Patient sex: F
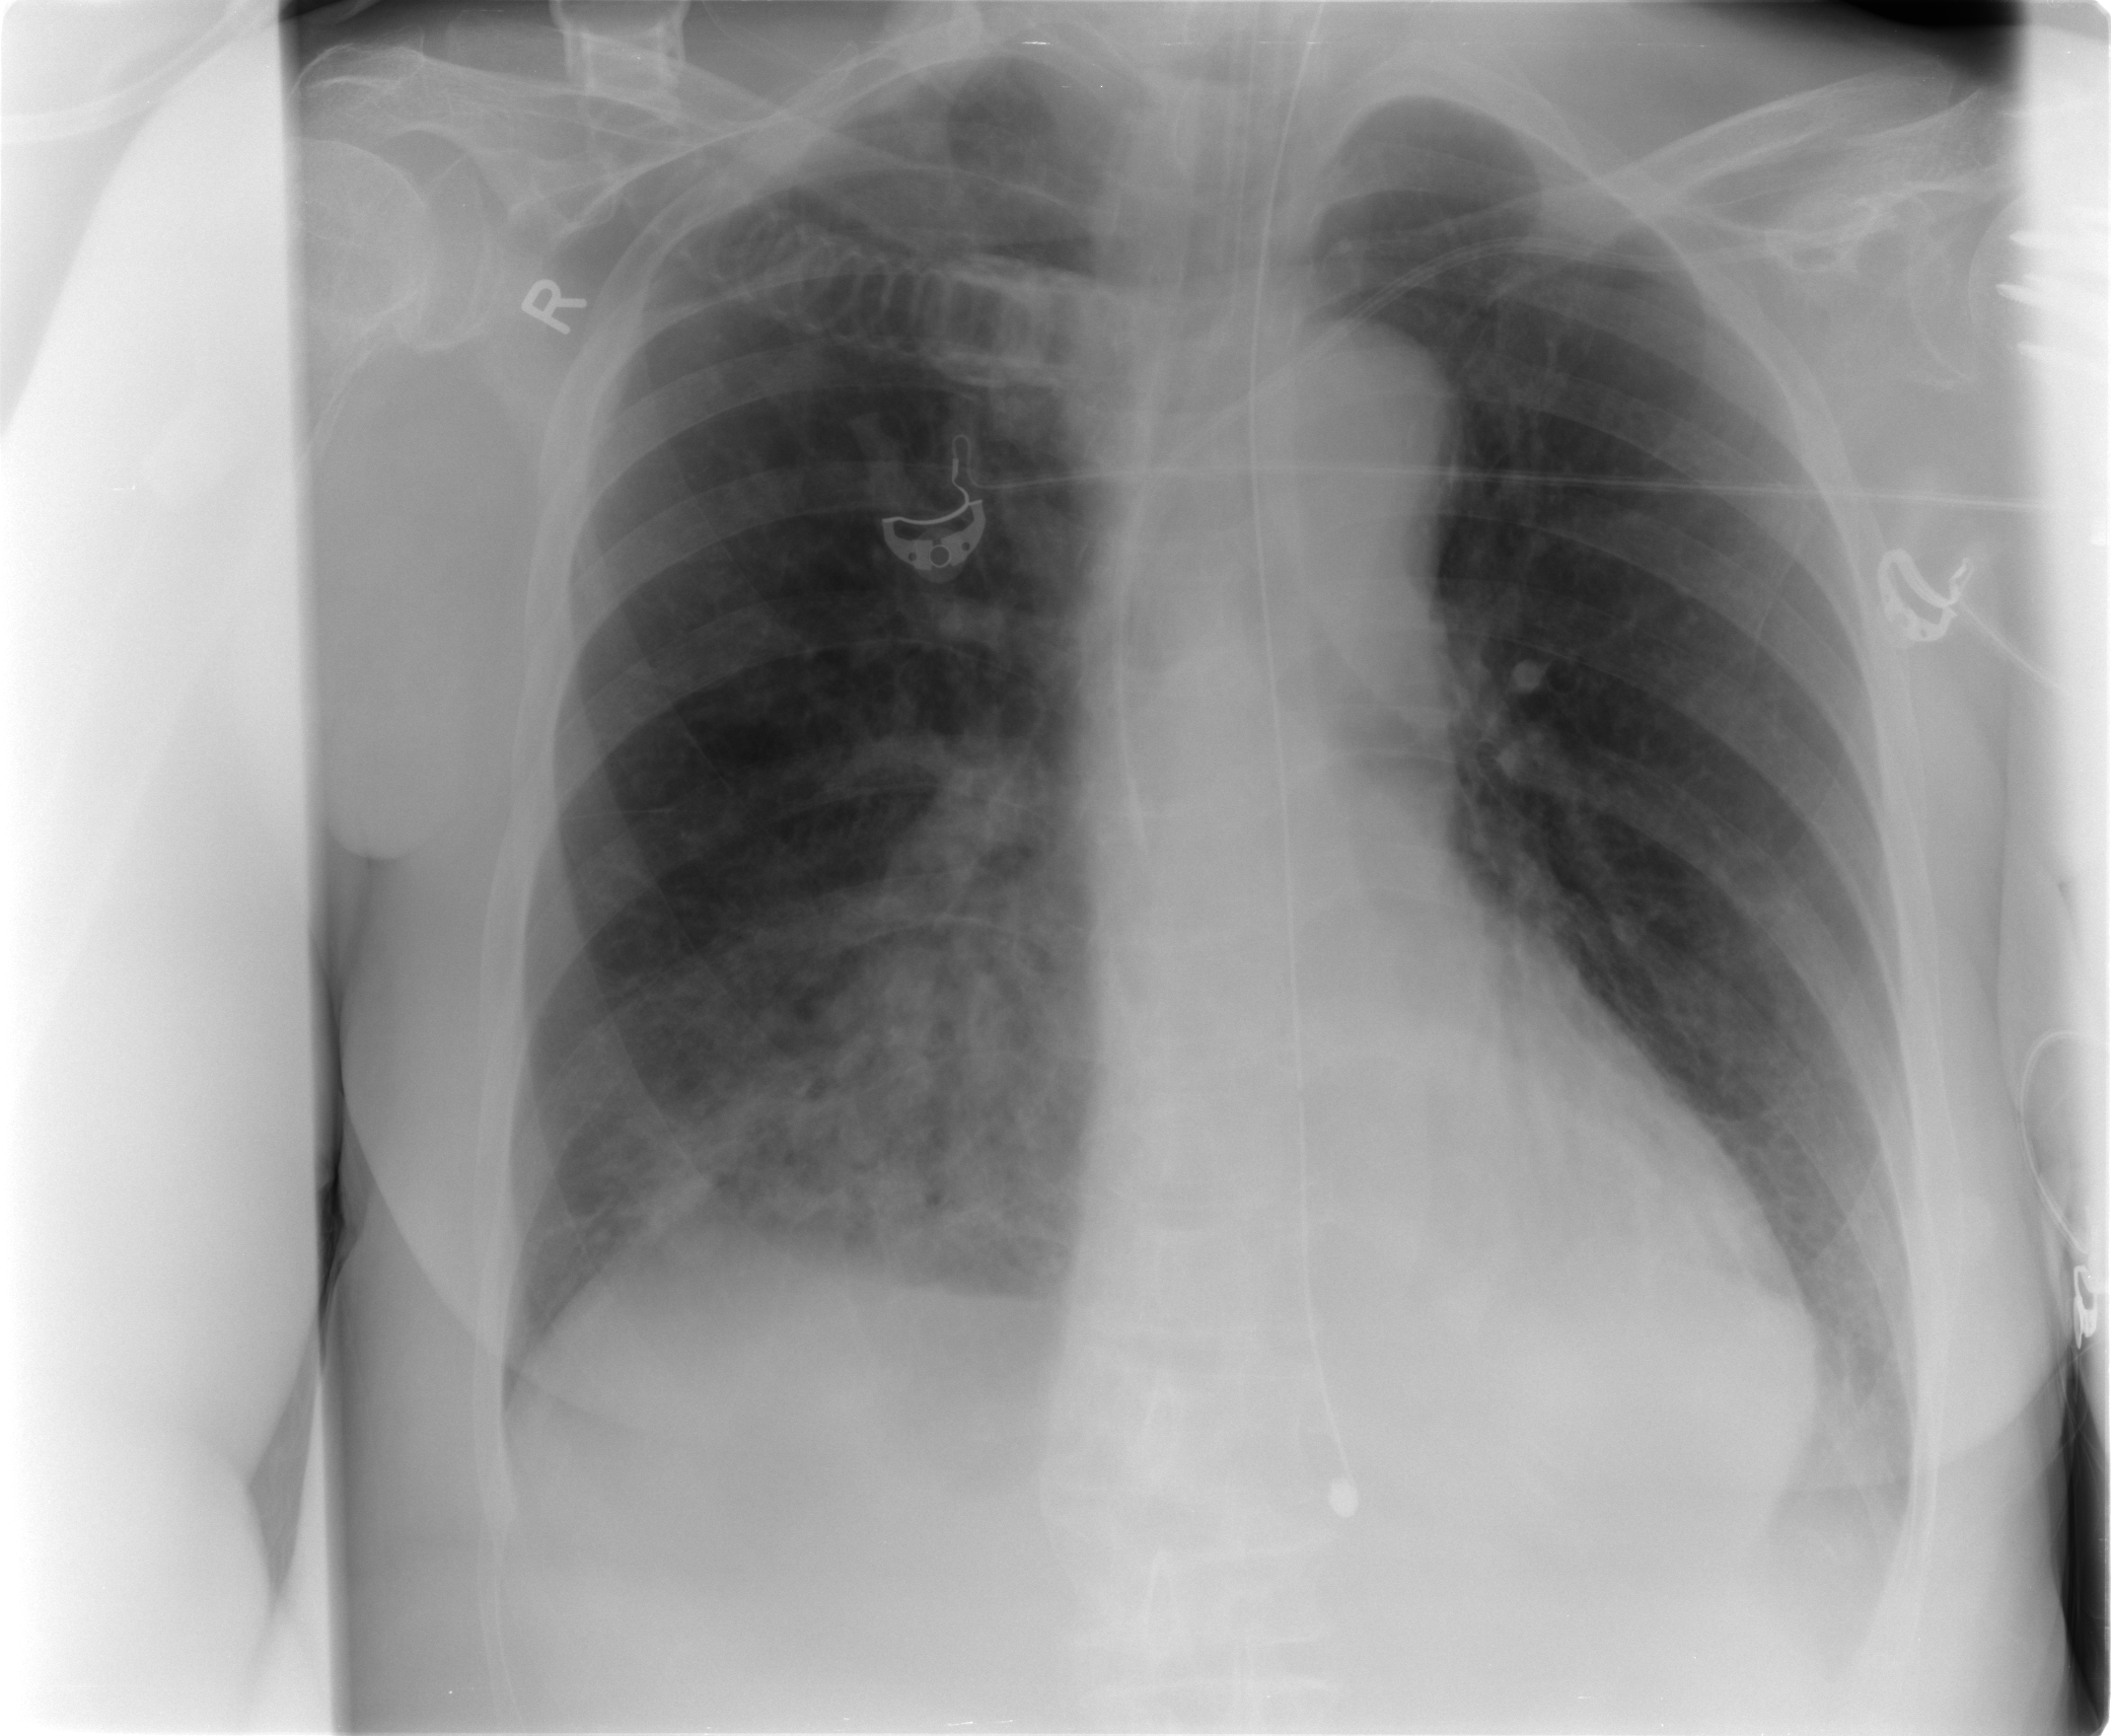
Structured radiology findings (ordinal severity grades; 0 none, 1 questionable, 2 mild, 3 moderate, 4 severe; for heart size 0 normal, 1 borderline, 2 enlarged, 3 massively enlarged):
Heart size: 0
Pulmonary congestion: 2
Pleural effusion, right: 0
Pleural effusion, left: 0
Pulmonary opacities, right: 3
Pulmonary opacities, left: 1
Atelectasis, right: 2
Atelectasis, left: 0